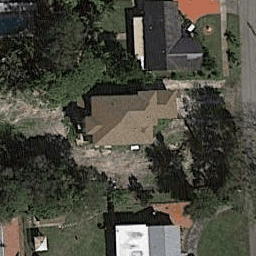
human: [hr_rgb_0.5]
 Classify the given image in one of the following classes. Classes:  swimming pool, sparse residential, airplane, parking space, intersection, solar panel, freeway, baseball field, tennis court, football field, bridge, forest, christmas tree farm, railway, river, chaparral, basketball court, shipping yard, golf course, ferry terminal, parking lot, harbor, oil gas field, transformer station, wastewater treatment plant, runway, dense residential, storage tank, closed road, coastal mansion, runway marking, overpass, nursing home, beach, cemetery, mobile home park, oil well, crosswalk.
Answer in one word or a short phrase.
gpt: sparse residential